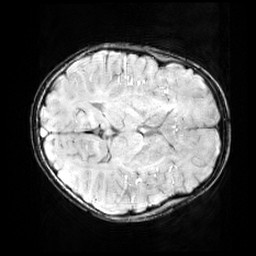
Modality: SWI
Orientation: axial
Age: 10
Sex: female
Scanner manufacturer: siemens
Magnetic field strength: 3 T
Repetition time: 0.027 s
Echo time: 0.02 s